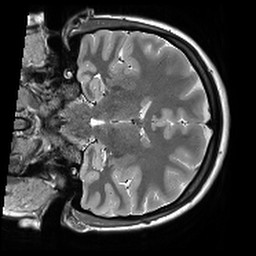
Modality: T2starw
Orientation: coronal
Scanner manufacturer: siemens
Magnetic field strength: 3 T
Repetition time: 8.1 s
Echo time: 0.05 s